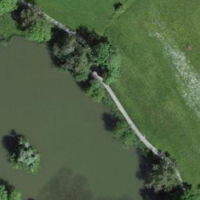
EUNIS habitat code: 52
Species observed at this site:
Vespa crabro
Gallinula chloropus
Fulica atra
Mergus merganser
Garrulus glandarius
Turdus viscivorus